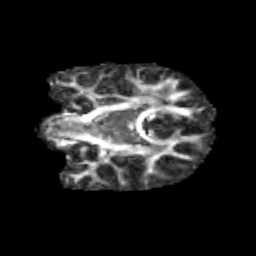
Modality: FA
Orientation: coronal
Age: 9
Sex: male
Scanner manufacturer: siemens
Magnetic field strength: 3 T
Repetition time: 3.8 s
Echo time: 0.07 s